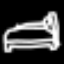
Label: bed